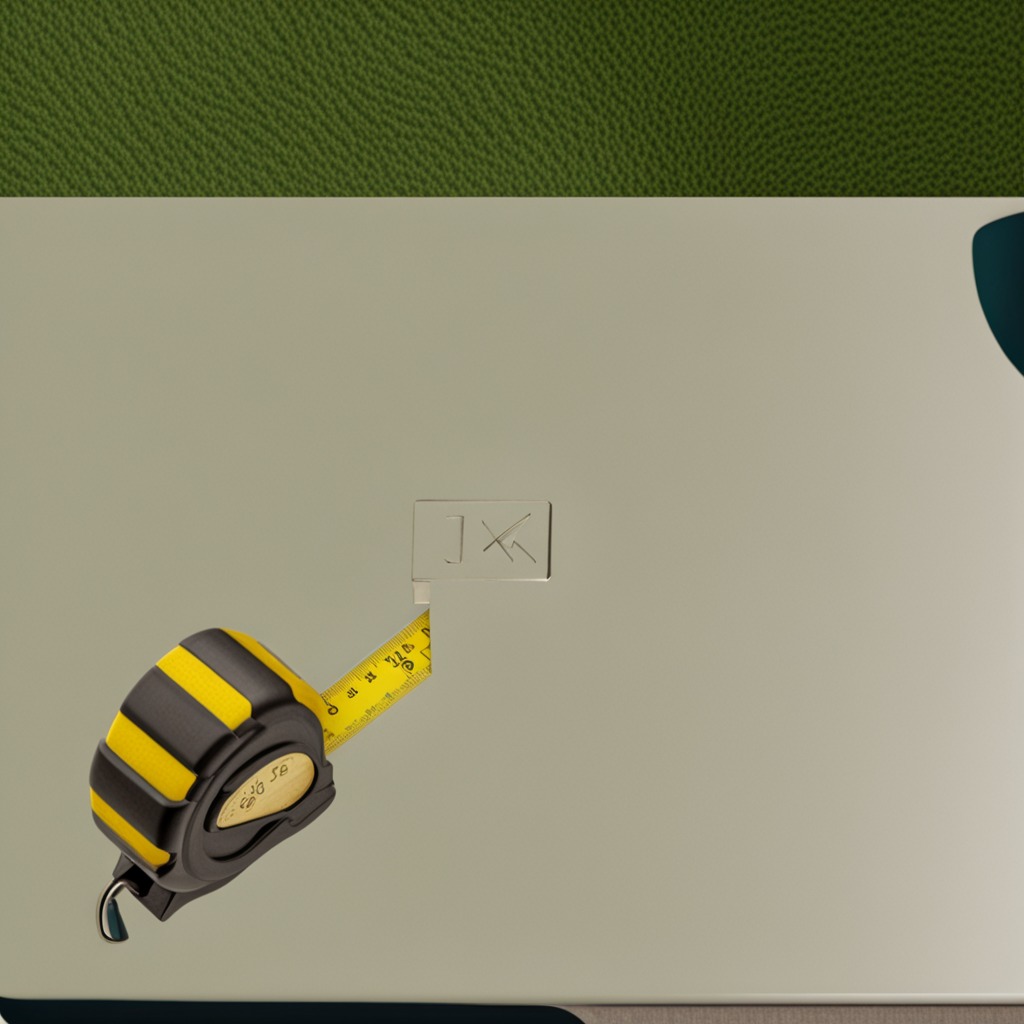
A measuring tape lies on the textured surface of the clean utility table.